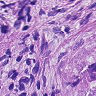
Metastatic tissue present: yes